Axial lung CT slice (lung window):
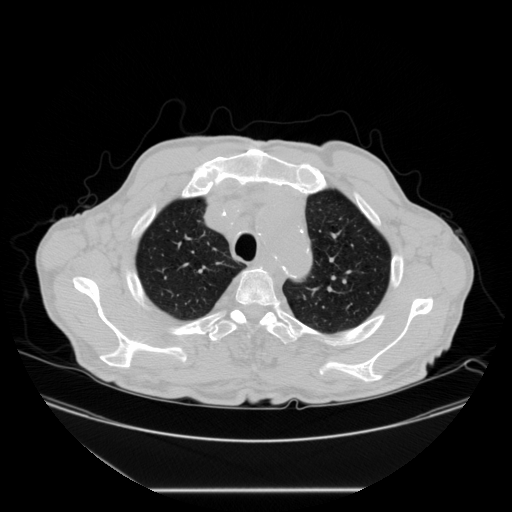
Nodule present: no